Field crop: maize
Growth stage: 2
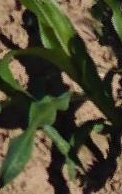
Species: maize